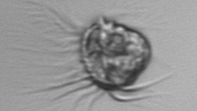
Label: Leegaardiella_ovalis